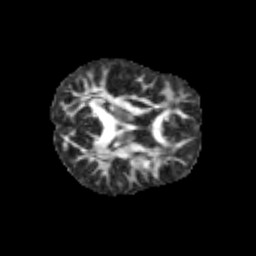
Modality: FA
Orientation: axial
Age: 9
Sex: female
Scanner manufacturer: siemens
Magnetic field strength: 3 T
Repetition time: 3.8 s
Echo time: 0.07 s